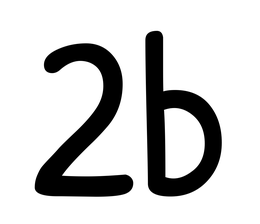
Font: PatrickHand-Regular